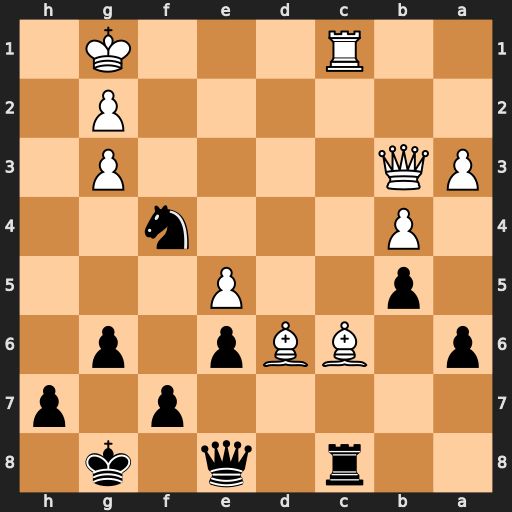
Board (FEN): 2r1q1k1/5p1p/p1BBp1p1/1p2P3/1P3n2/PQ4P1/6P1/2R3K1
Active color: b
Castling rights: -
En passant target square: -
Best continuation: Ne2+ Kh2 Nxc1 Bxe8 Nxb3